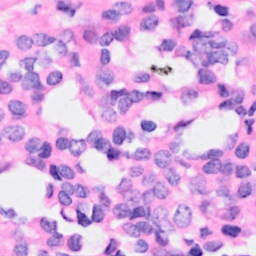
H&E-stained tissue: Breast